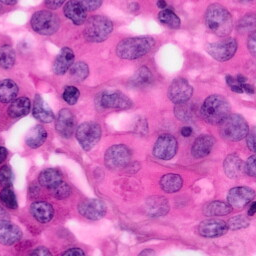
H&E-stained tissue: Pancreatic